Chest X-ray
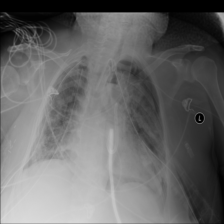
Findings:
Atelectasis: negative
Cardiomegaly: negative
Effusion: negative
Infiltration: positive
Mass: negative
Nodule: negative
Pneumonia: negative
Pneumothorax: positive
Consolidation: negative
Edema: negative
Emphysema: negative
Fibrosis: negative
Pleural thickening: negative
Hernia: negative